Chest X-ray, PA view. Patient: 57 years old, sex M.
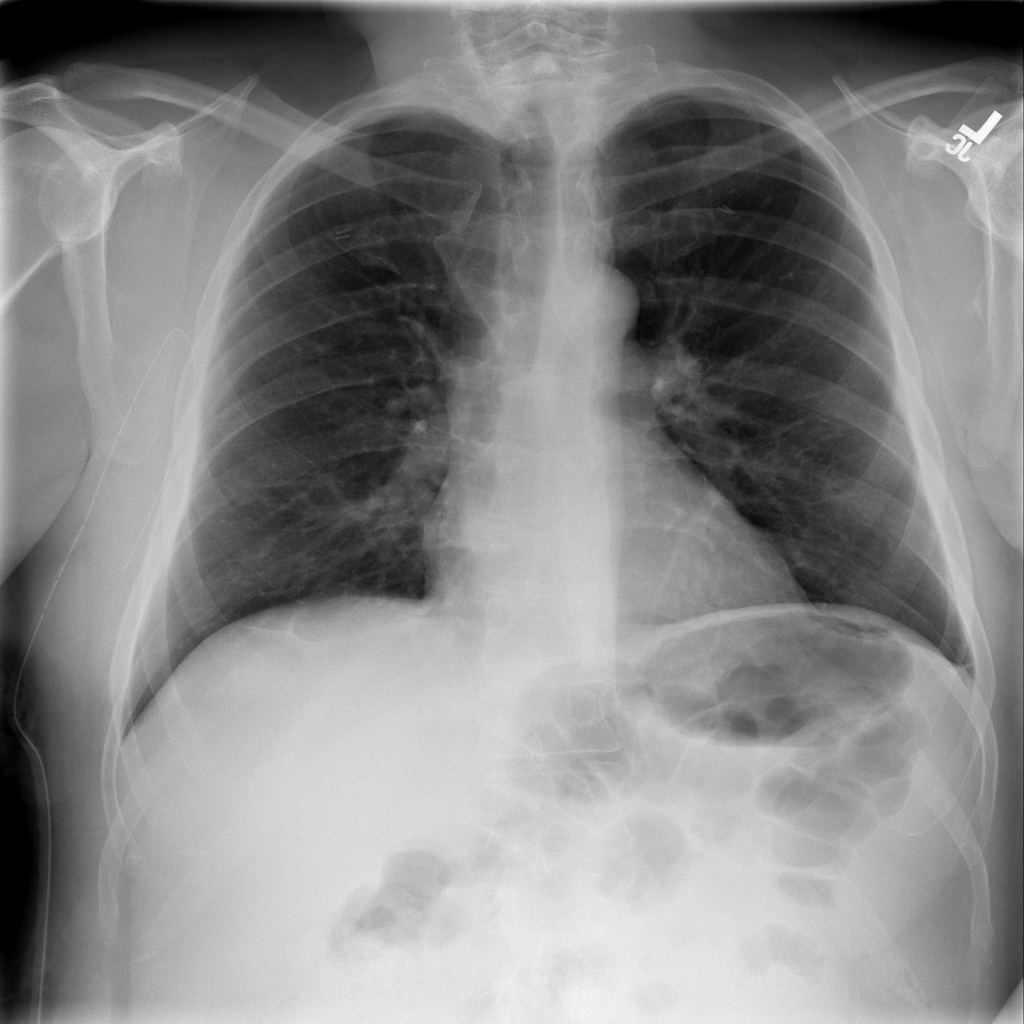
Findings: No Finding